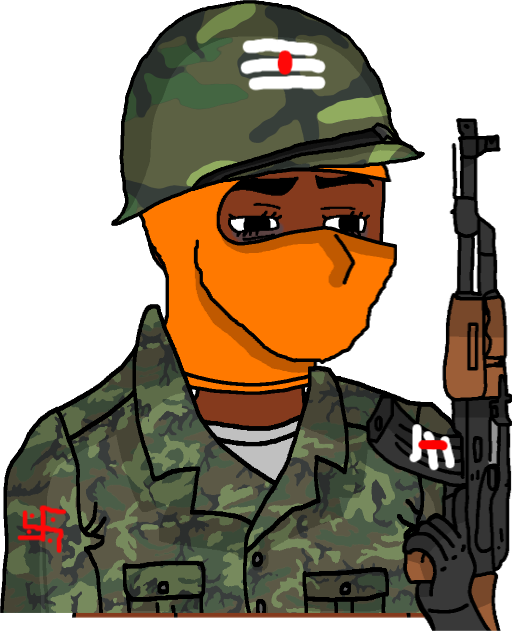
Label: 5_Twinkjak